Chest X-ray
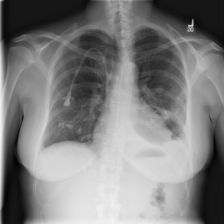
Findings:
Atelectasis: negative
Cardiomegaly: negative
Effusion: negative
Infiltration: negative
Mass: negative
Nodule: positive
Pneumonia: negative
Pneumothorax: negative
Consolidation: negative
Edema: negative
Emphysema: negative
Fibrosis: negative
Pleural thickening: negative
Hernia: negative